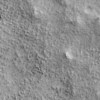
Label: not_dusty